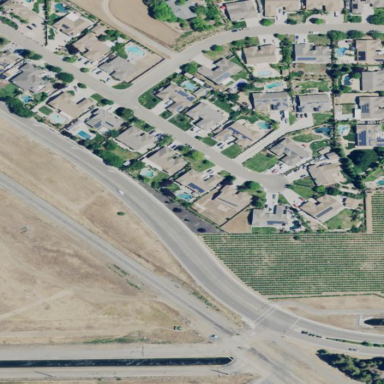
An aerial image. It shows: This residential area consists of single-family homes.